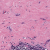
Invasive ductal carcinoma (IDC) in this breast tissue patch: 1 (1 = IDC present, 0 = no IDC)